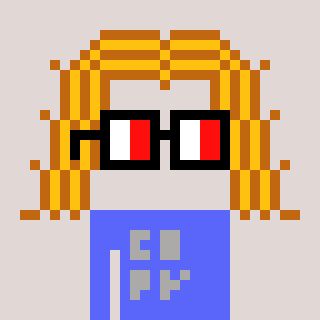
a pixel art character with square glasses with black frames and red eyes, a hair-shaped head and a purple-colored body on a warm background